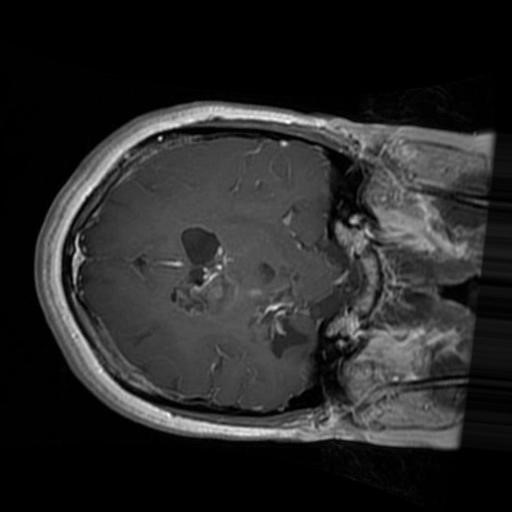
Label: brain_glioma